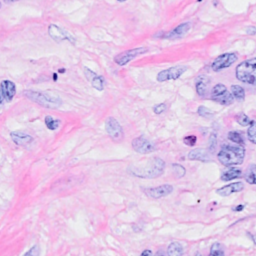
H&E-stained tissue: Breast